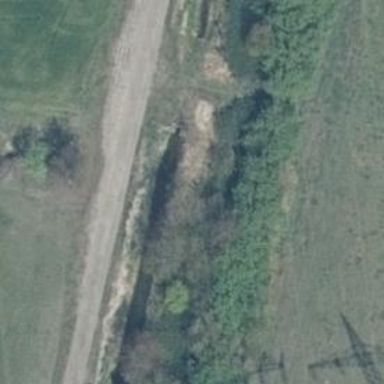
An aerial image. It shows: There is tunnel.